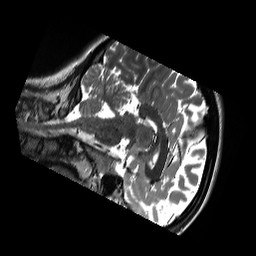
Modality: T2w
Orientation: sagittal
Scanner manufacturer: siemens
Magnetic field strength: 3 T
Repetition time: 13.52 s
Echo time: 0.088 s